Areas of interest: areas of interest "Park and greenspace"
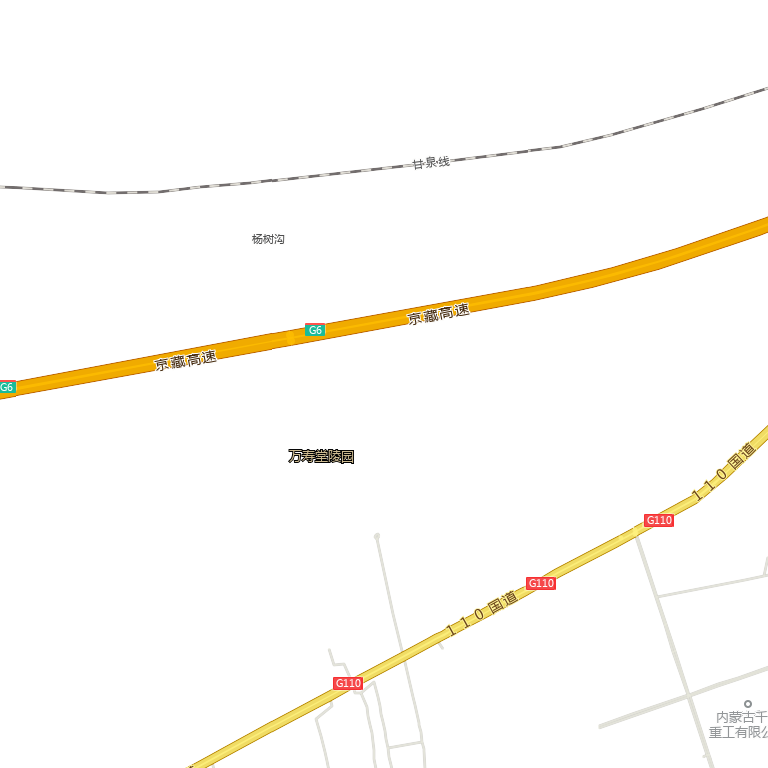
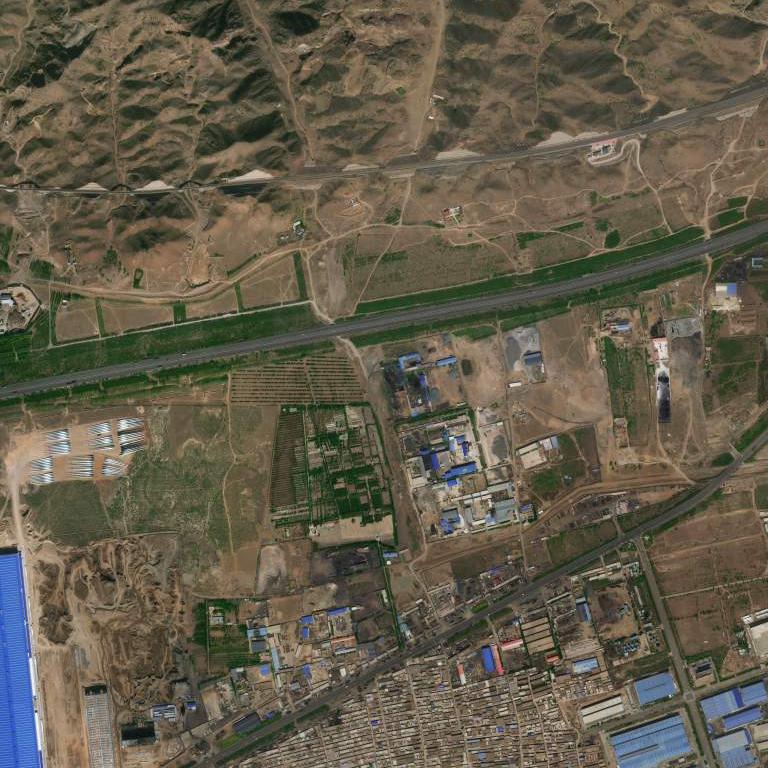